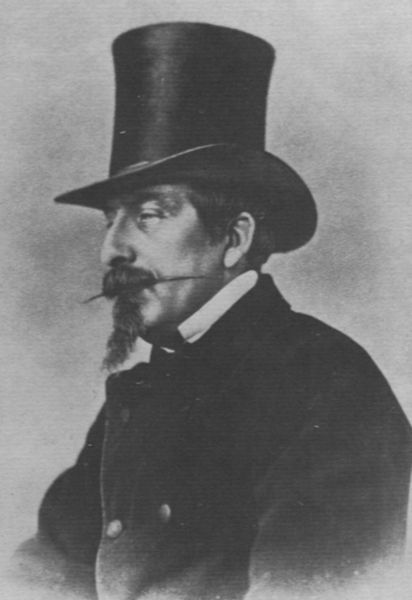
Titel: Napoleon III. (1808-1873), Kaiser von Frankreich
Künstler: Atelier Nadar
Institution: unbekannt
Schlagwörter: gemälde, kopf, mann, weiß, grau, haar, hut, mund, nase, ohr, profil, schwarz, zeichnung, blick, zylinder, alt, anzug, bart, hemd, jacke, schnurrbart, arm, augen, gesicht, kleidung, kragen, mensch, silber, vollbart, herr, portrait, porträt, auge, haare, halbfigur, mantel, brustbild, kinn, knopf, ohren, vornehm, kopfbedeckung, wangen, grafik, schnurbart, streng, finster, augenbraue, knöpfe, dreiviertelprofil, hemdkragen, kinnbart, schnauzbart, krempe, abbild, unscharf, foto, fotografie, kohle, schwarz weiß, dreiviertel, hakennase, bürger, spitzbart, photo, halbportrait, halbprofil, smoking, schwart, fotographie, aufnahme, haartracht, porttrait, profilansicht, selbstbildniss, nasenrücken, schurrbart, mann zylinder, 19. jahrhundert, om, 1840